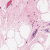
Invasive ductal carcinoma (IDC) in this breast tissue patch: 0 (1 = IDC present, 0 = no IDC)